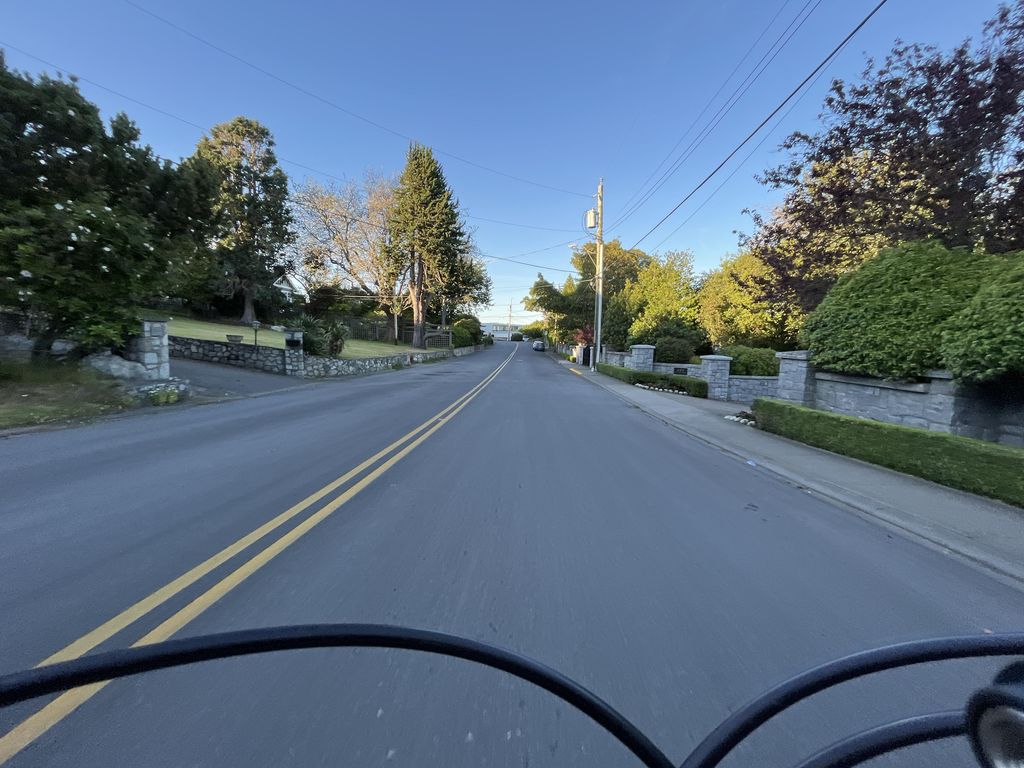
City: victoria